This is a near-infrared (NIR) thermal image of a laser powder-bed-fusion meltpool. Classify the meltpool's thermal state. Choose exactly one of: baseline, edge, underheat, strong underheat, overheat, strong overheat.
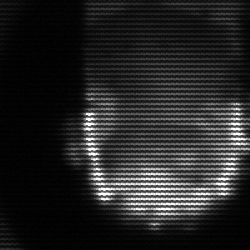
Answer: baseline